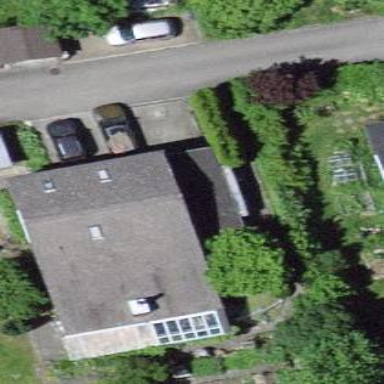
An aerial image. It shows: Residential building.